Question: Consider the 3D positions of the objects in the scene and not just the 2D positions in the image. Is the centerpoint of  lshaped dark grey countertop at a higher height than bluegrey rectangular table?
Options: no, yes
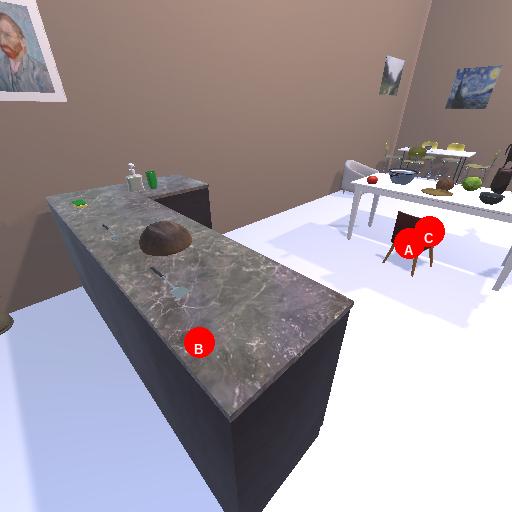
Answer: no